Field crop: tomato
Growth stage: 1
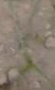
Species: cyperus